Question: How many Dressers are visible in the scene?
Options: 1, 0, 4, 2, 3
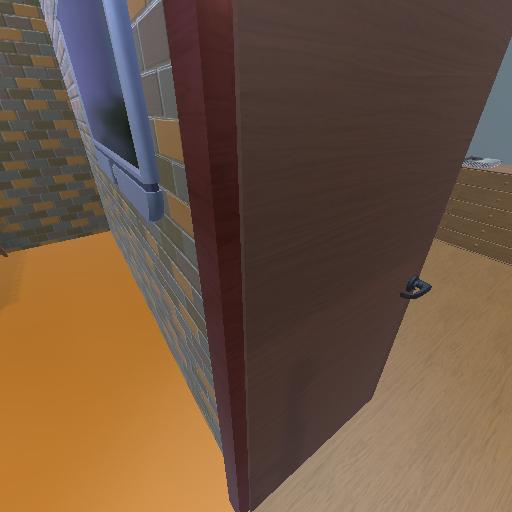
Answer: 1